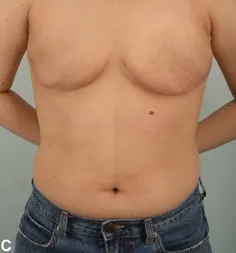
C
) Postoperative 6-month frontal view.
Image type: medical_photograph (other_medical_photograph)